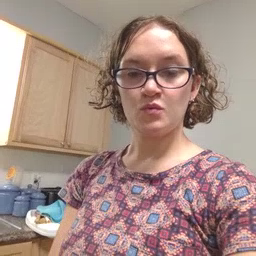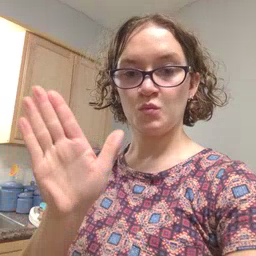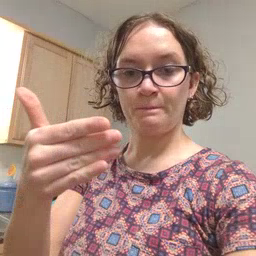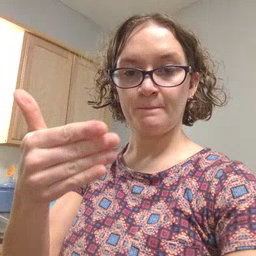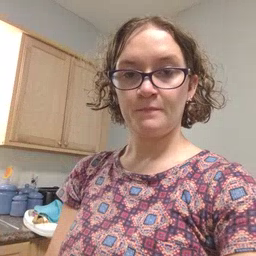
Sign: room